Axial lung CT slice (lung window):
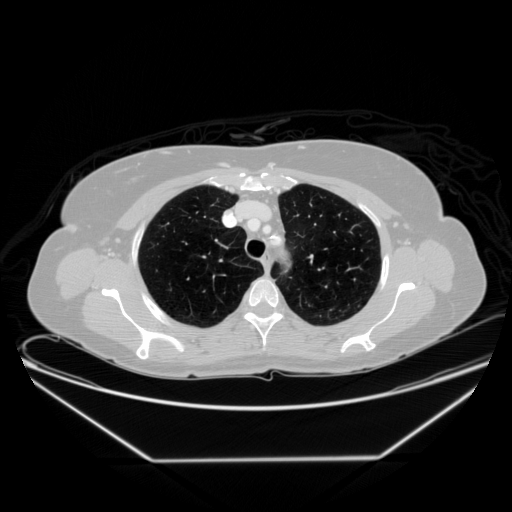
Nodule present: no